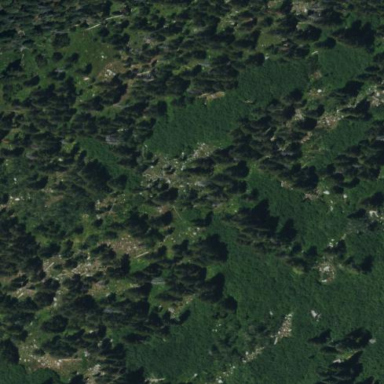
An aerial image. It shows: Wet meadow with wooded vegetation.